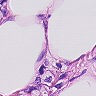
Metastatic tissue present: yes